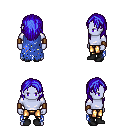
a pixel art fantasy rpg character, male body template, dark elf, purple skin, blue tattered cape, gold greaves, blue long hairstyle, leather bracers, black shoes, four views (front, back, left, right), 2x2 character sprite sheet, small pixel art, hard edges, no anti-aliasing